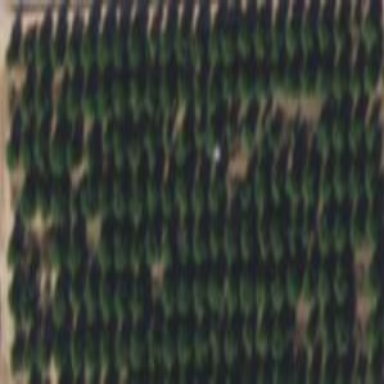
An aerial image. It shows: Orchard.